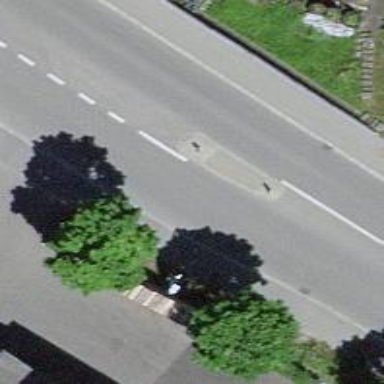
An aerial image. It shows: Bus stop with platform for public transport.